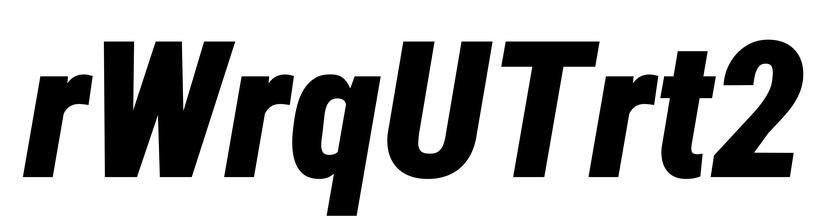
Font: Roboto-Italic_Condensed_Black_Italic